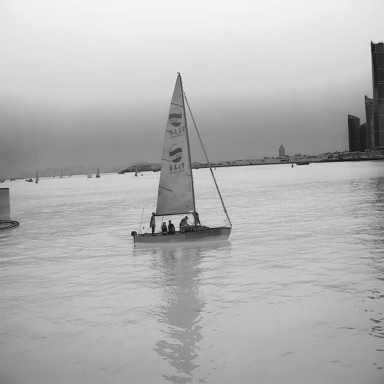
There are nine objects shown in the infrared image, including six sailboats, two bulk_carriers, and a container_ship.